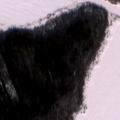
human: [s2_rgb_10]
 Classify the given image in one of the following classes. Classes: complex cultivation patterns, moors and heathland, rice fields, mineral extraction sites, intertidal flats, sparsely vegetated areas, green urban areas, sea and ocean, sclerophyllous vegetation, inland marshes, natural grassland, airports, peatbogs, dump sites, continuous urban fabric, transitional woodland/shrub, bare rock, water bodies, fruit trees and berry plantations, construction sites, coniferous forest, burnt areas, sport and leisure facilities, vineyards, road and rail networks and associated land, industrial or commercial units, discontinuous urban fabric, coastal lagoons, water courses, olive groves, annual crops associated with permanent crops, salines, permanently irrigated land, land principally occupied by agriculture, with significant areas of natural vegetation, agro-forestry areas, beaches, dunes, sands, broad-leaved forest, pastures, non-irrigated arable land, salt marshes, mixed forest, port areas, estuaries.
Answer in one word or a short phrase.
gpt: broad-leaved forest, mixed forest, sea and ocean